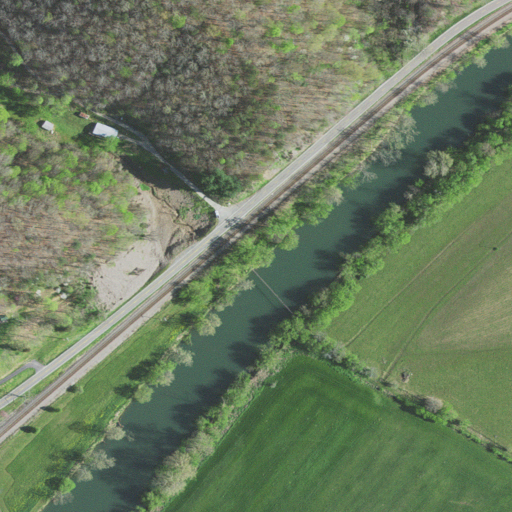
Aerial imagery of valley in Virginia named Moore Hollow containing deciduous forest, pasture, open development, low intensity development, open water, woody wetlands, medium intensity development, and herbaceous wetlands